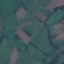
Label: Pasture